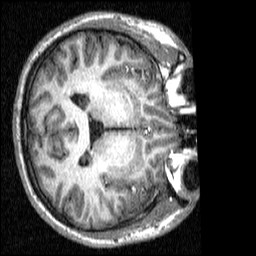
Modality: T1w
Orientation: axial